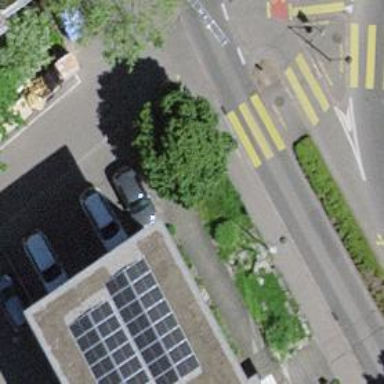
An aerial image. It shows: Unmarked zebra crossing on the road.